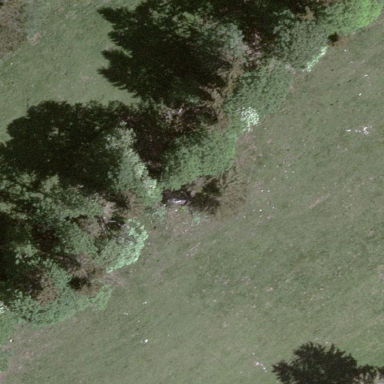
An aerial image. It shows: Forest area.